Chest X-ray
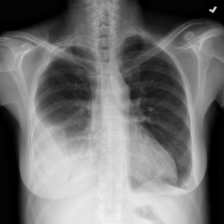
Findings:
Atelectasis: negative
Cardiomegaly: negative
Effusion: positive
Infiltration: negative
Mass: negative
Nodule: negative
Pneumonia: negative
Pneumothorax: negative
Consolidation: negative
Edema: negative
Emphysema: negative
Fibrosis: negative
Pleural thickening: negative
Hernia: negative